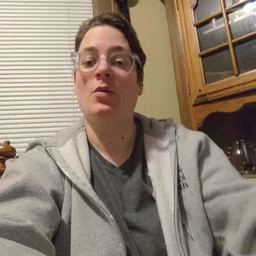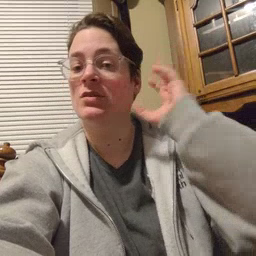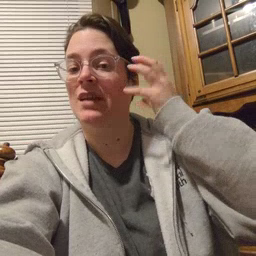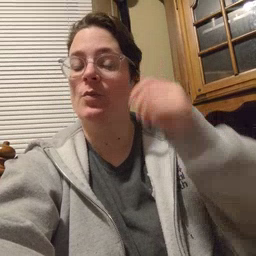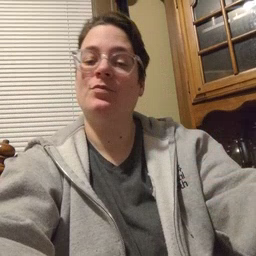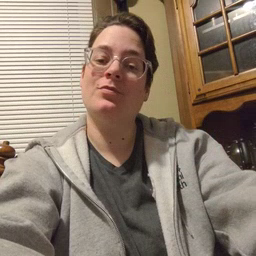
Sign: radio